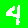
Digit: 4